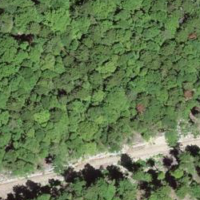
EUNIS habitat code: 44
Species observed at this site:
Mercurialis perennis